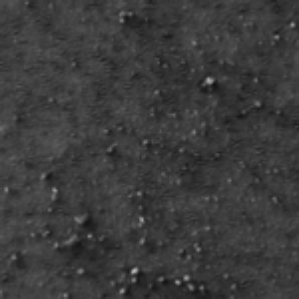
Label: frost